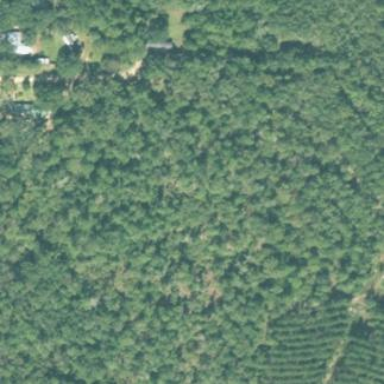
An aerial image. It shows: Woodland with needle-leaved trees.